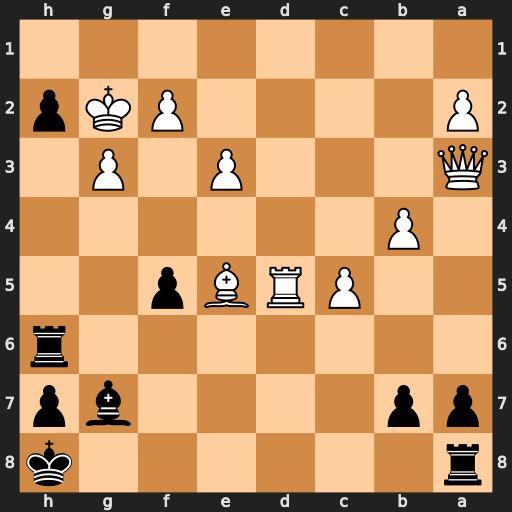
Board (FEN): r6k/pp4bp/7r/2PRBp2/1P6/Q3P1P1/P4PKp/8
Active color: b
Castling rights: -
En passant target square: -
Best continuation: h1=Q#